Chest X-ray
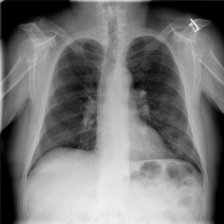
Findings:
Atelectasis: negative
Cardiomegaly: negative
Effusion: negative
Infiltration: negative
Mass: negative
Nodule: negative
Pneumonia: negative
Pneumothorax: negative
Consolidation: negative
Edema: negative
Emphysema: negative
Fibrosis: negative
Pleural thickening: negative
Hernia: negative